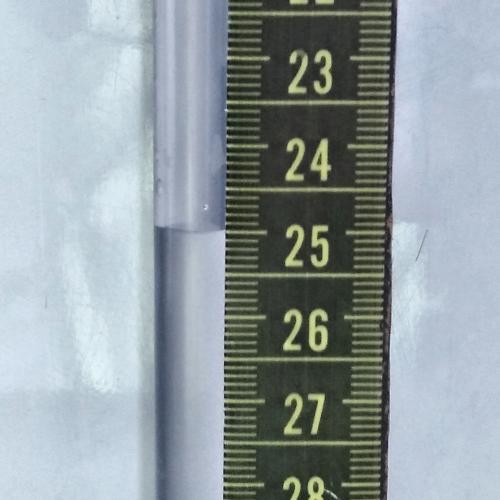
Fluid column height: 25.0 cm